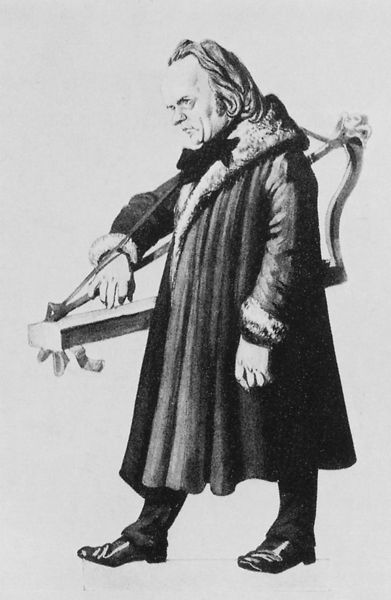
Titel: Figurinen zur Fastnachtsposse “Die Monumentskonkurrenz”
Künstler: Friedrich Pecht
Schlagwörter: mann, schwarz, weiss, zeichnung, hose, hände, instrument, porträt, haare, mantel, musiker, traurig, schuhe, karikatur, beruf, stich, brille, pelzkragen, harfe, bedrückt, spottbild